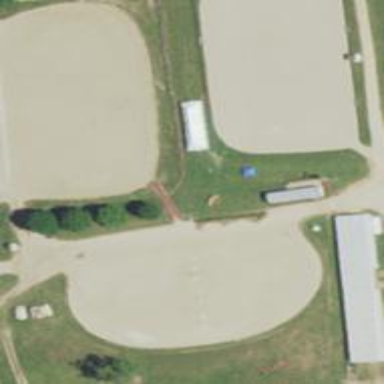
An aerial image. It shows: Equestrian pitch on the ground.